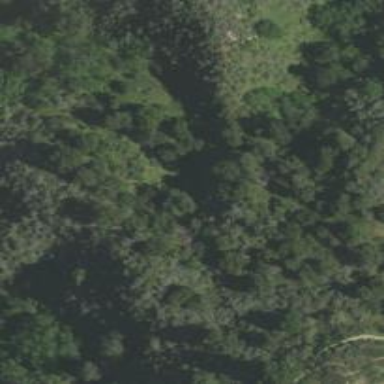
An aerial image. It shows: Lush woodland area covered with trees.